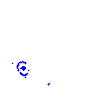
Particle: proton